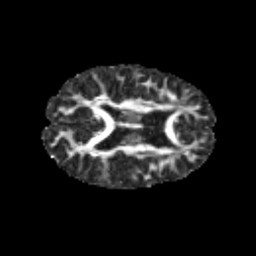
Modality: FA
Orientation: axial
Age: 10
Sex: male
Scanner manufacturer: siemens
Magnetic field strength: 3 T
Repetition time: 3.8 s
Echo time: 0.07 s